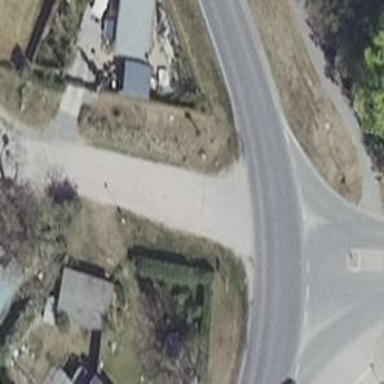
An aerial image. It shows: Road with "give way" sign.